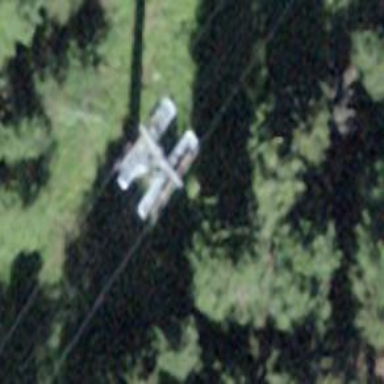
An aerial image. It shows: Pylon for aerialway.